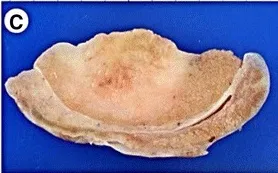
C; The border of the tumor is infiltrative.
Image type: pathology (immunostaining)